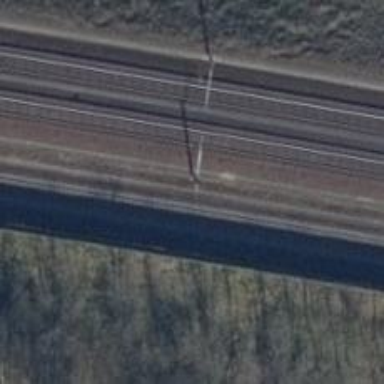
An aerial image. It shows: Railway milestone with catenary mast.